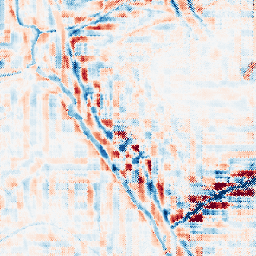
Category: wavelet
Decomposition family: wavelet_reverse_biorthogonal
Decomposition parameters: wavelet: rbio3.5
level: 4
Upsampling method: regularized
Upsampling parameters: scale: 4
lambda_reg: 0.1
Upsampling scale: 4